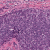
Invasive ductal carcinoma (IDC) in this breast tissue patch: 0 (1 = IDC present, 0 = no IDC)